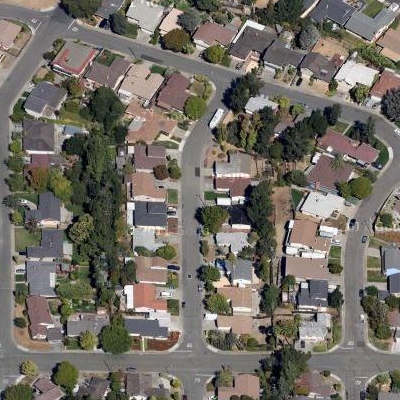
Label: Resident